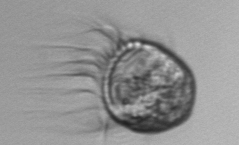
Label: Leegaardiella_ovalis